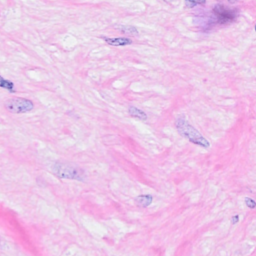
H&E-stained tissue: Breast